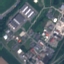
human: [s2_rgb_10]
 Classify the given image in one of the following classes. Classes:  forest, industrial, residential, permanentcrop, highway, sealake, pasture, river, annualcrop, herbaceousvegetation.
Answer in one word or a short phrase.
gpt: Industrial